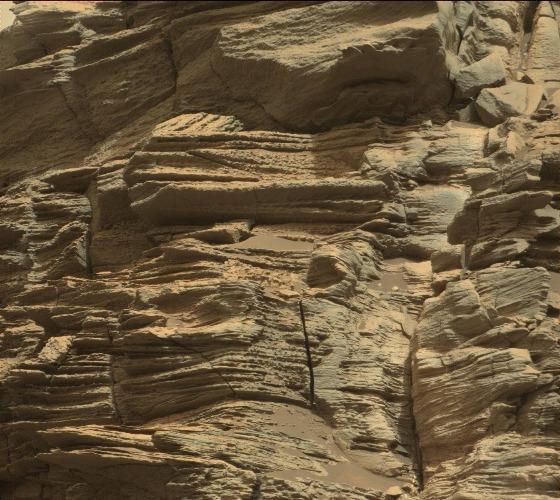
Terrain classes present: Bedrock, Shadow, Sky / Distant Mountains